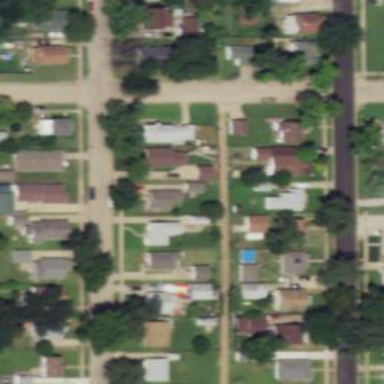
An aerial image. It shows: Alley classified as service road.